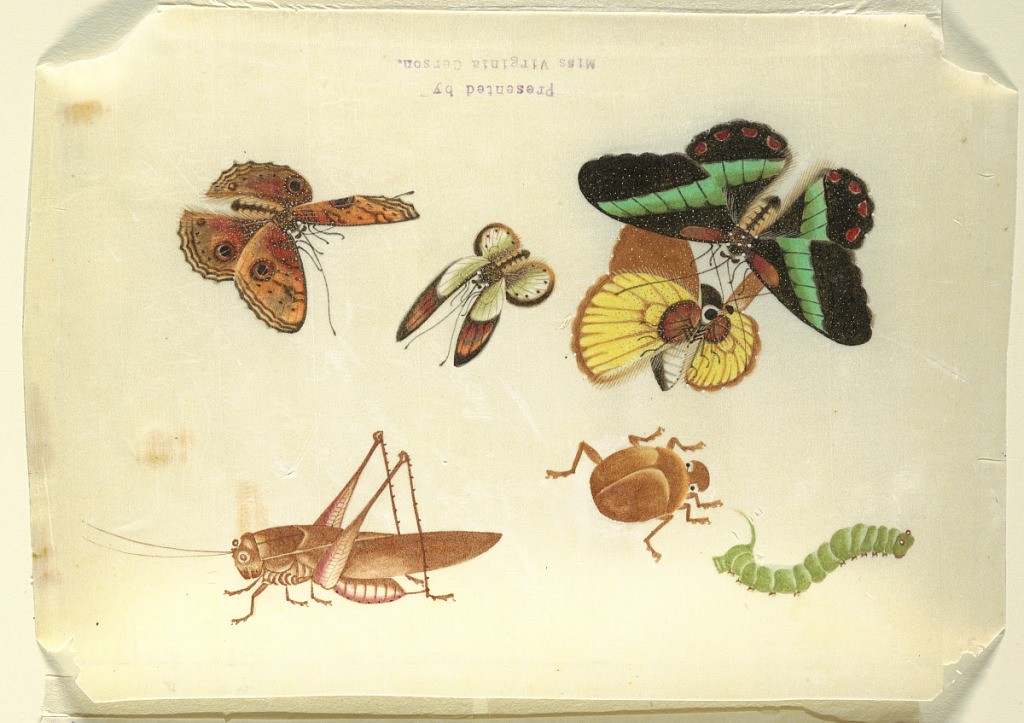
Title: Insects
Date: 18th century
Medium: Rice paper
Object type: Drawing
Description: Detailed representation in color of four butterflies, a grasshopper, caterpillar, and a beetle.